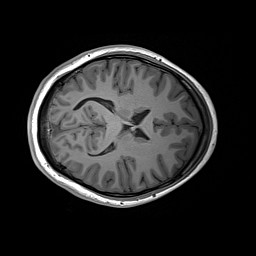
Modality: T1w
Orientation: axial
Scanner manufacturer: siemens
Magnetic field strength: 3 T
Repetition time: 2.2 s
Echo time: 0.00244 s